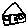
Label: house